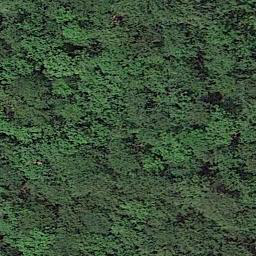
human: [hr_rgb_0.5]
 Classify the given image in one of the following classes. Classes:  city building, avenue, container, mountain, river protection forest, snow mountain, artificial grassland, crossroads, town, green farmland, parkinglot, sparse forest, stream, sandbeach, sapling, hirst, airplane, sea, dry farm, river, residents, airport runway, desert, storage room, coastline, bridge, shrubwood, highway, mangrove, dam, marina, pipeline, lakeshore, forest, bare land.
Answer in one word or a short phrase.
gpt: forest